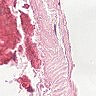
Metastatic tissue present: no